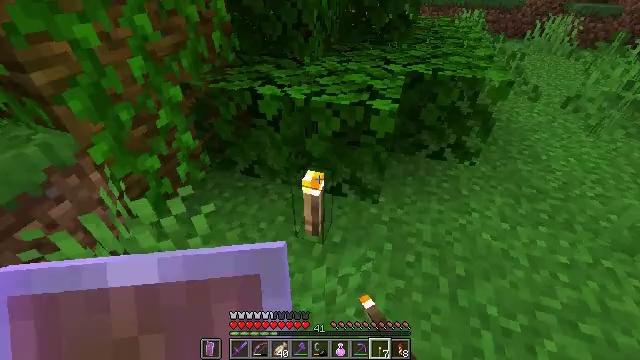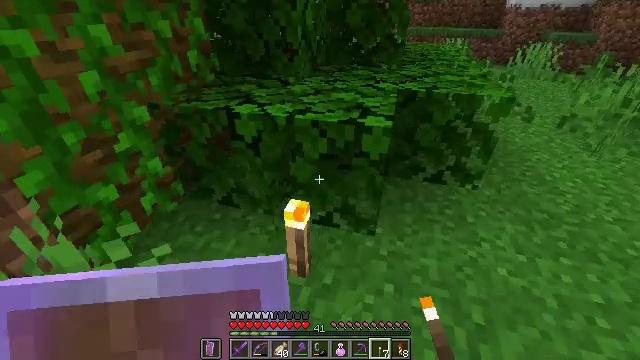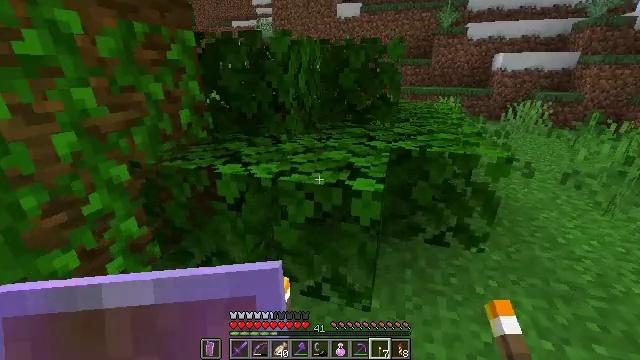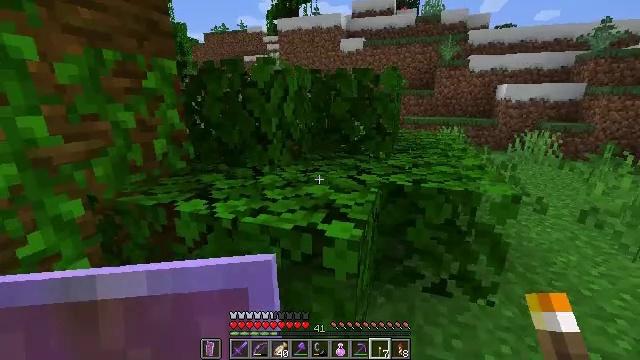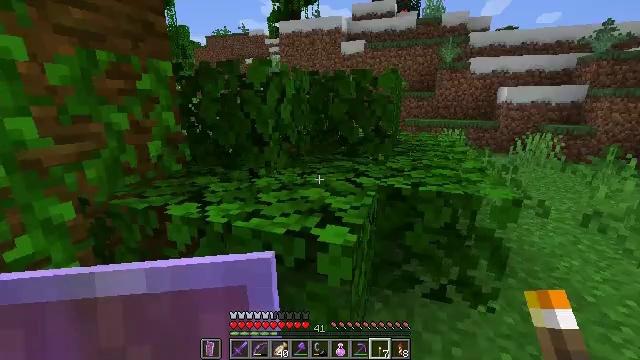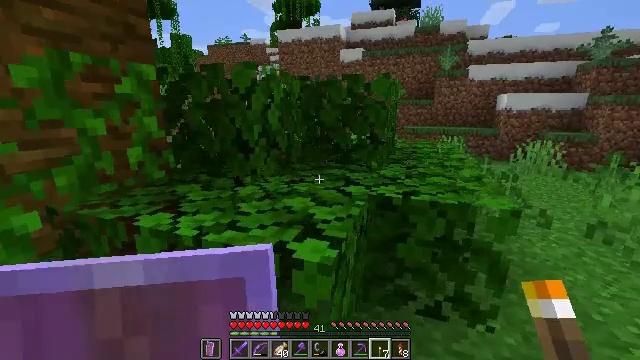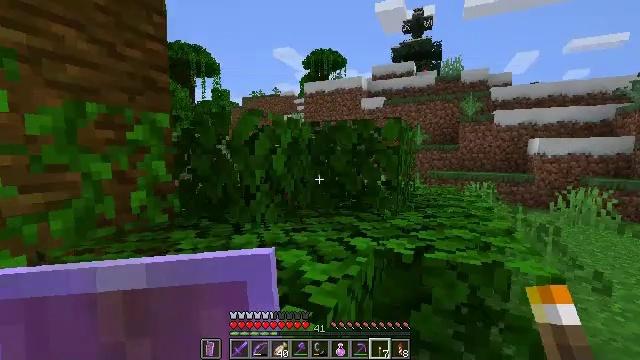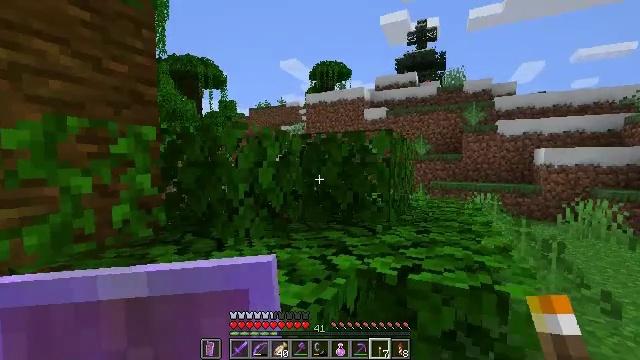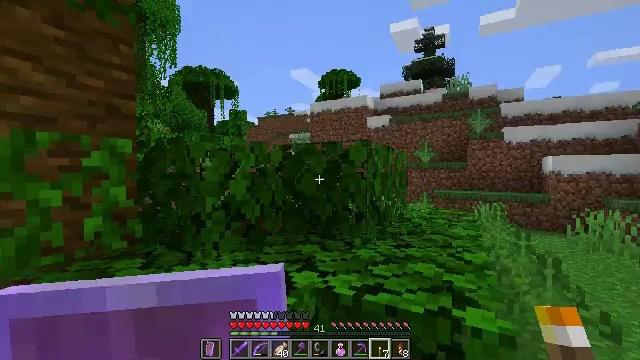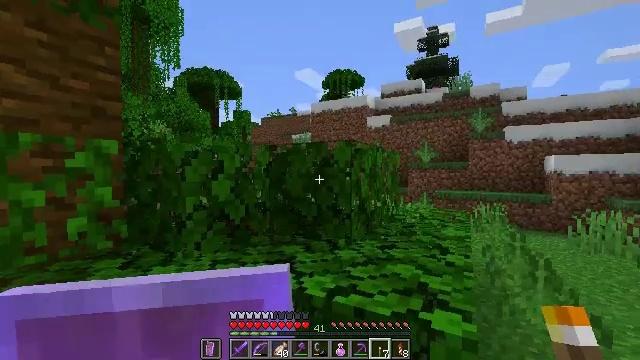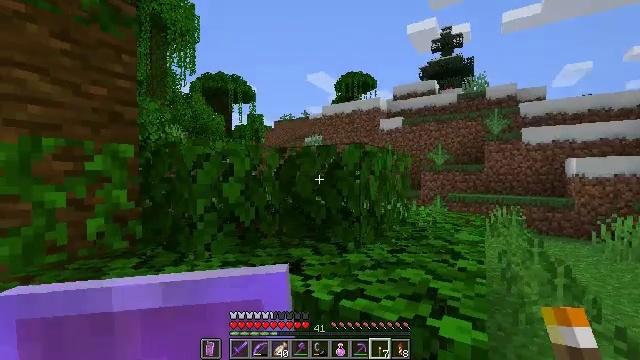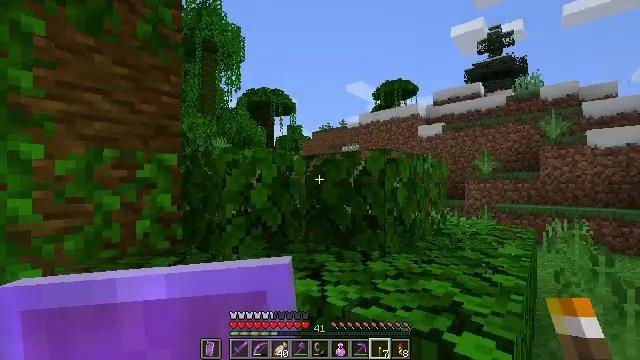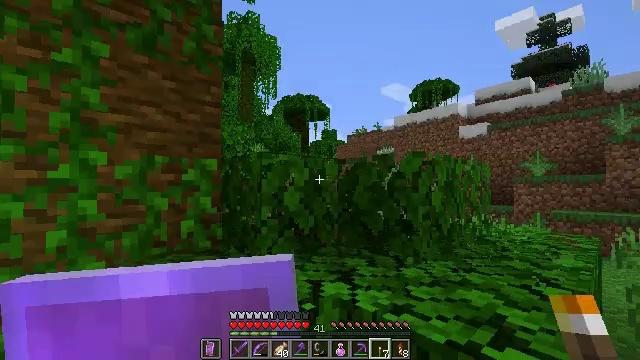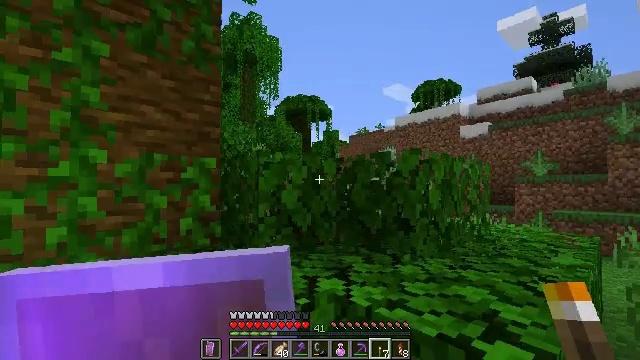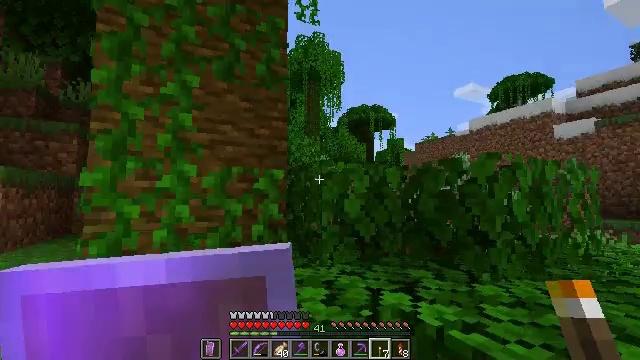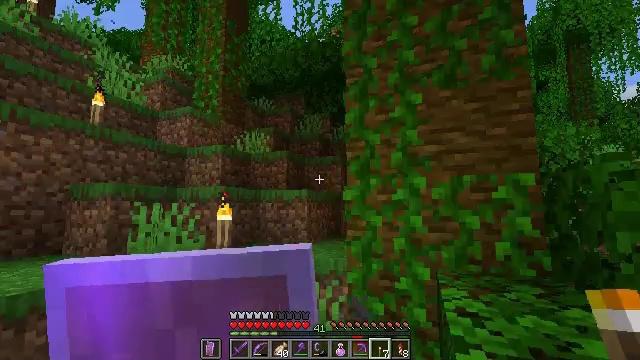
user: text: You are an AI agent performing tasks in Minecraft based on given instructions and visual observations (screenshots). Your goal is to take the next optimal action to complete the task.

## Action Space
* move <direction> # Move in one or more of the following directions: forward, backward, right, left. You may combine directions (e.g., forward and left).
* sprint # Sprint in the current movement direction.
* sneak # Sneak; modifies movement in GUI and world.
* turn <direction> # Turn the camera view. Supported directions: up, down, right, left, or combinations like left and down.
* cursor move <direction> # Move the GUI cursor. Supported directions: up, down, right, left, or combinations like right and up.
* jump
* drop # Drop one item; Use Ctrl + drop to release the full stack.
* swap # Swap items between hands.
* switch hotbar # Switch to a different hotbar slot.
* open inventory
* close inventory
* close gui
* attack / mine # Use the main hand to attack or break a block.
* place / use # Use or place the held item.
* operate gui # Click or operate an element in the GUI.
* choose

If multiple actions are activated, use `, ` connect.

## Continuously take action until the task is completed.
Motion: motion action
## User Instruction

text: Break the jungle log to gather wood.
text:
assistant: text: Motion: move forward and move right, turn right and up
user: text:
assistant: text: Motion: move forward and move right, turn up
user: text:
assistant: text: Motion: move forward and move right, turn left and up
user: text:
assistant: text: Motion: move forward and move right
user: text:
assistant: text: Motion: move forward and move right, turn up
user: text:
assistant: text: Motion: move right, turn left and up
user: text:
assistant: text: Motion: move right, turn left and up
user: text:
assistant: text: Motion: move right, turn left and up
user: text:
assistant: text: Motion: move right, turn left
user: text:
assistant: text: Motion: turn left
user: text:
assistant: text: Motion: turn left and up
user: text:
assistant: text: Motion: turn left
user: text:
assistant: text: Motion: no_op
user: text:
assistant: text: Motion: turn left and up
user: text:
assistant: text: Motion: turn left and up
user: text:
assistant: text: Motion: turn left and down
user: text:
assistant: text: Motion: move left, turn left
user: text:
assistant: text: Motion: move left, turn left
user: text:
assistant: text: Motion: move forward and move left
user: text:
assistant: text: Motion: move forward and move left
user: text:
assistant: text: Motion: move forward and move left
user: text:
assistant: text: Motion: move forward and move left
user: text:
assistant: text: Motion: move forward and move left
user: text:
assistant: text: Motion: move forward and move left
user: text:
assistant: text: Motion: move forward
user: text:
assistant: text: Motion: move forward
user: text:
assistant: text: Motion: move forward, jump
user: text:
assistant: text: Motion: move forward, jump
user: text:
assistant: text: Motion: move forward, jump
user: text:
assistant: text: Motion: move forward, jump